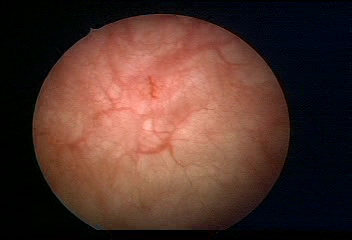
Modality: WLC
Class: Normal mucosa
Bladder cancer association: No